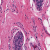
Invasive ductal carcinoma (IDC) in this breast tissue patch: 0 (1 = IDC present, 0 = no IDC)